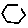
Label: hexagon